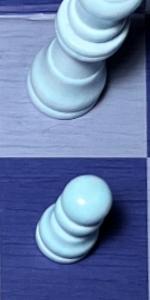
Label: Pawn_White